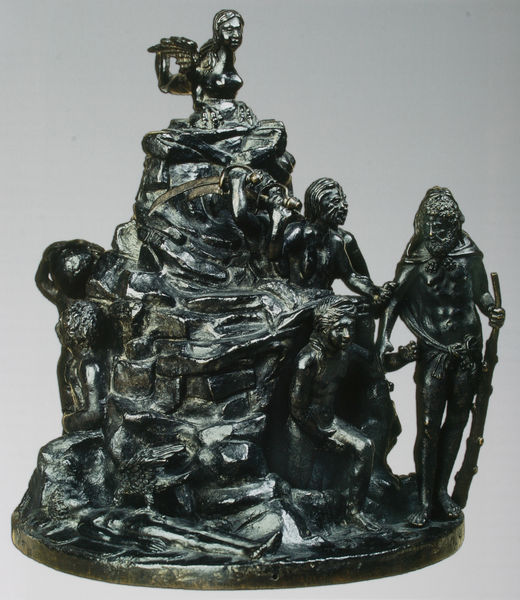
Titel: Höllenberg
Künstler: Agostino Zoppo
Standort: Budapest
Institution: Szépmüvészeti Múzeum
Schlagwörter: berg, dunkel, felsen, gott, gruppe, kampf, körper, mann, nackt, umhang, vogel, frauen, grün, menschen, sitzen, brust, busen, femmes, frau, grau, haar, männer, schwarz, szene, tuch, weg, alt, bart, falten, sockel, stehen, stein, steine, tragen, bild, bildnis, hügel, sitzend, kind, höhle, renaissance, brunnen, kreis, rund, stock, engel, krug, skulptur, statue, fell, topf, brüste, man, alter mann, stab, kiepe, kraxe, last, fels, mauer, ziegel, figuren, krieg, muskeln, korb, metall, bildhauerei, bronze, plastik, plinthe, rodin, foto, fotografie, antike, greis, vulkan, schwert, säbel, kugel, allegorie, göttin, statuette, gestalten, christus, wanderer, assis, grünlich, bettler, knorrig, museum, wanderstab, guss, leier, herkules, keule, kleinplastik, träger, bronzeguss, figures, toter mann, aufstrebend, übereinander, stele, bukolisch, lebensalter, hochragend, scheideweg, pilger, rocher, sculpture, bergbau, mine, bloß, aeneas, skuptur, hommes, limbus, noire, gehhilfe, hochsteigen, bronzekloss, ehern, kloss, masiv, vorhölle, aas, anchises, frau nackt, mithologie, kohlenstoff, pattina, aasvogel